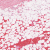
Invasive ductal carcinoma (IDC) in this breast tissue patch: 0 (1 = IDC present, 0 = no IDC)